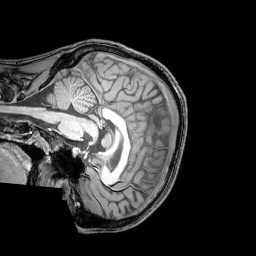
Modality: T1w
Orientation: sagittal
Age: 24
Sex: male
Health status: healthy
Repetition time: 0.081 s
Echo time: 0.037 s